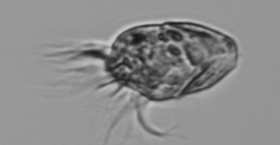
Label: Strombidium_morphotype1